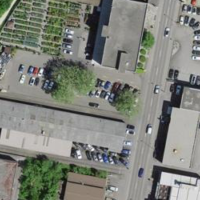
EUNIS habitat code: 54
Species observed at this site:
Juglans regia